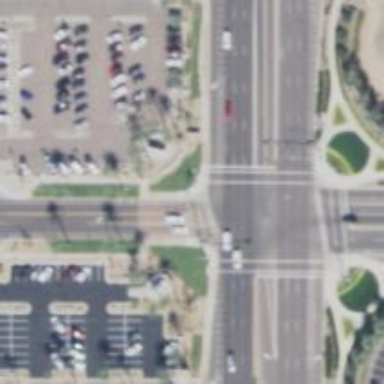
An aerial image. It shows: Solid stop line on the road marking.